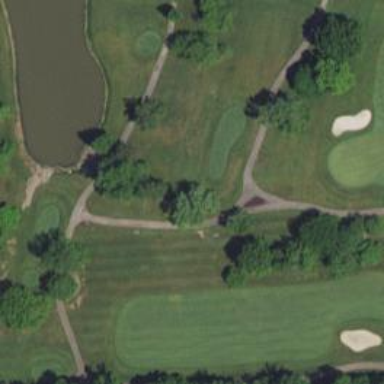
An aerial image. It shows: Pathway for golfing.